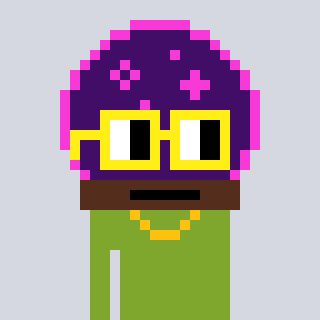
a pixel art character with square yellow glasses, a crystalball-shaped head and a slimegreen-colored body on a cool background